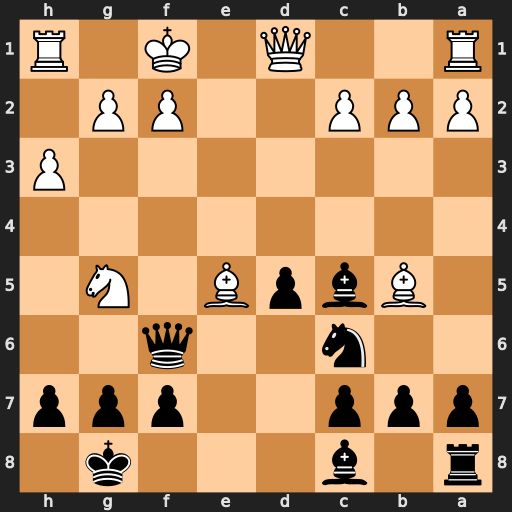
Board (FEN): r1b3k1/ppp2ppp/2n2q2/1BbpB1N1/8/7P/PPP2PP1/R2Q1K1R
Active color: b
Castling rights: -
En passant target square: -
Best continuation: Qxf2#